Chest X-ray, PA view. Patient: 35 years old, sex M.
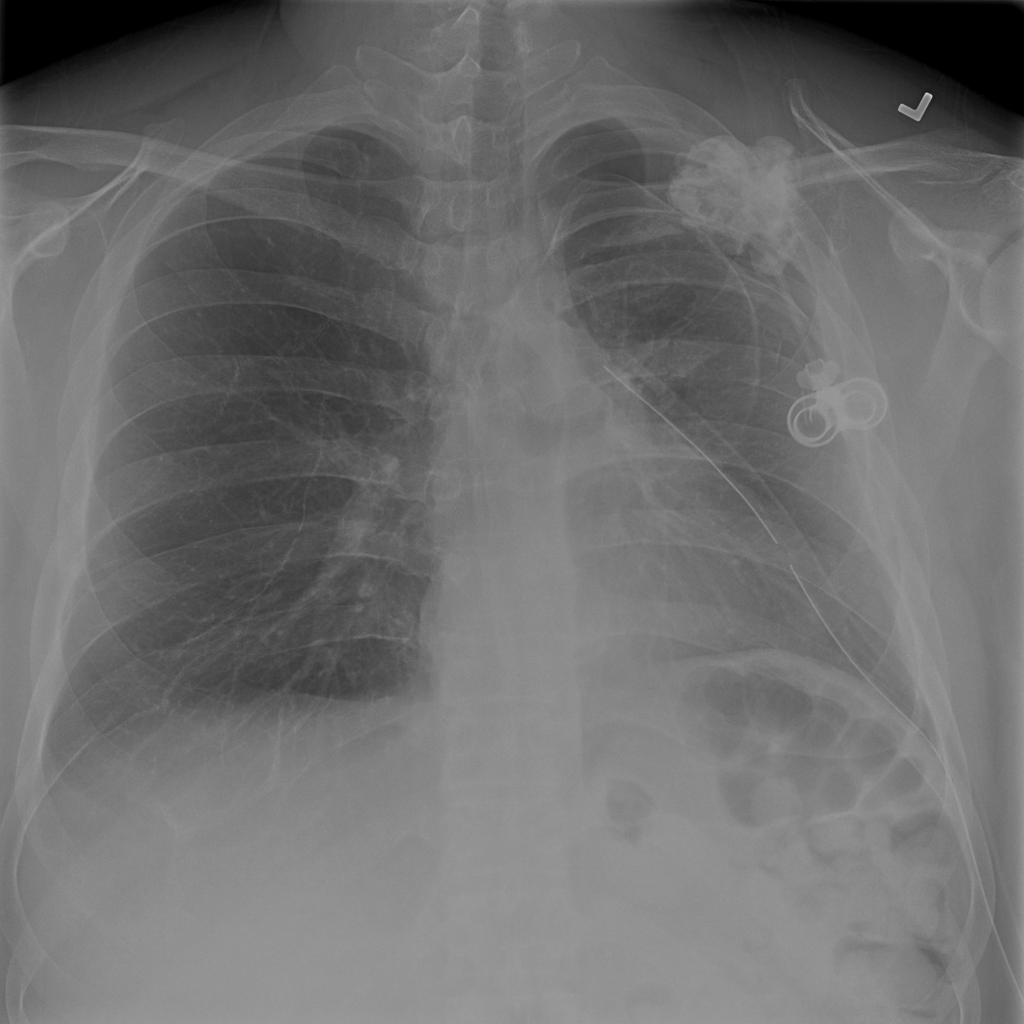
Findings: No Finding